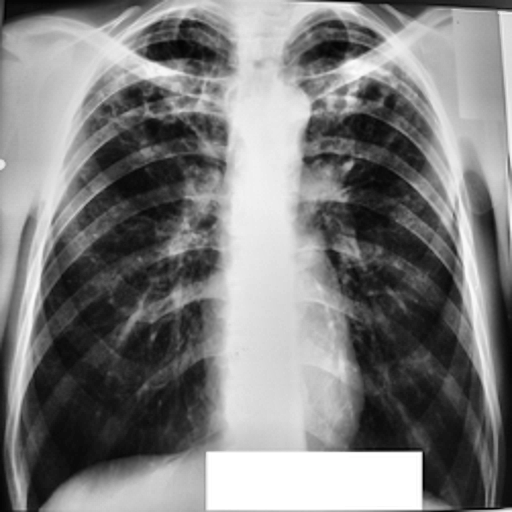
Finding: TUBERCULOSIS